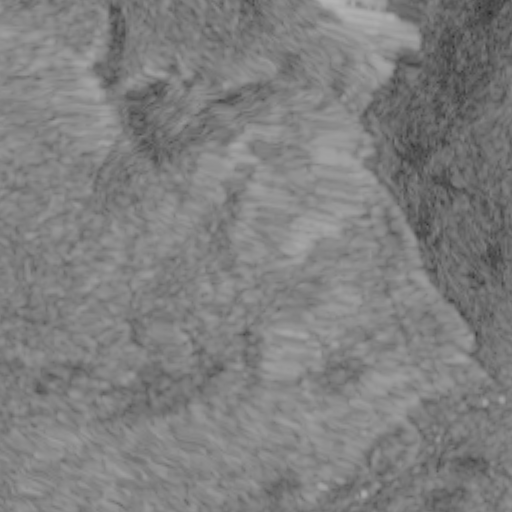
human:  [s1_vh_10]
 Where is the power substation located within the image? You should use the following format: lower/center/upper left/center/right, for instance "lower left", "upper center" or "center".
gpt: The power substation is located in the upper right of the image.
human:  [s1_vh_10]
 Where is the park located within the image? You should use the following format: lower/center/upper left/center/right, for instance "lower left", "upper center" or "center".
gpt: There is no park in the image.

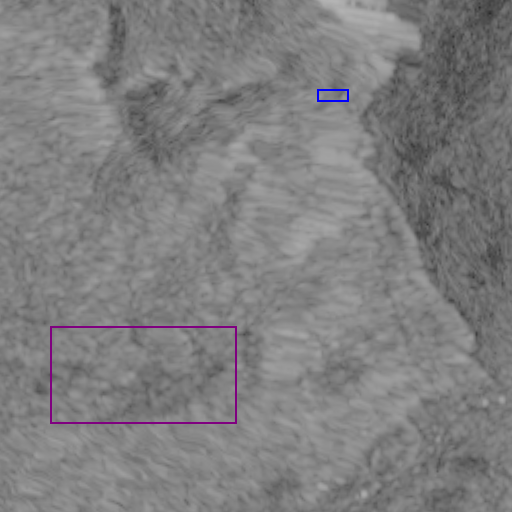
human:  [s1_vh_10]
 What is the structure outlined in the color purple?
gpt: The structure outlined in purple is a crop field.
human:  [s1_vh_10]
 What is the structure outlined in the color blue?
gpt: The structure outlined in blue is a power substation.
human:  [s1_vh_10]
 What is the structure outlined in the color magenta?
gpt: There is no magenta outline.